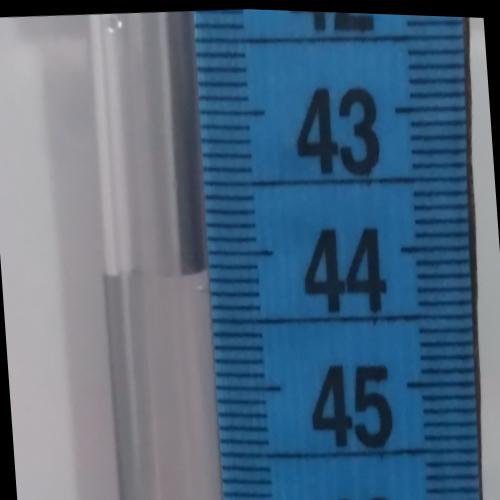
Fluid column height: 44.1 cm